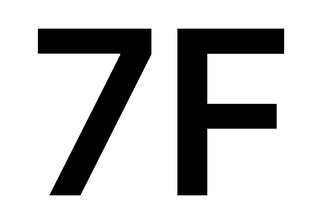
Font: Inter_SemiBold